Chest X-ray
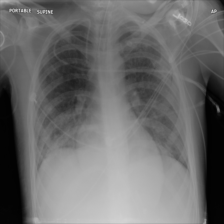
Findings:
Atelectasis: negative
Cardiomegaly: negative
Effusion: negative
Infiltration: negative
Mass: negative
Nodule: negative
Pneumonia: negative
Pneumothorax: negative
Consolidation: negative
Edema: negative
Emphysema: negative
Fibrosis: negative
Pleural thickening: negative
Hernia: negative